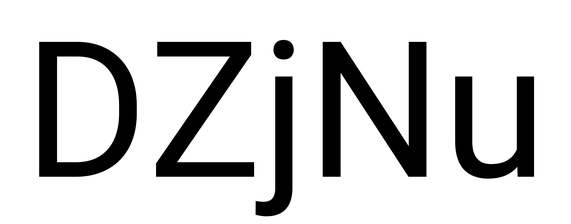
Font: Roboto_Regular